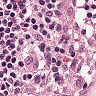
Metastatic tissue present: no